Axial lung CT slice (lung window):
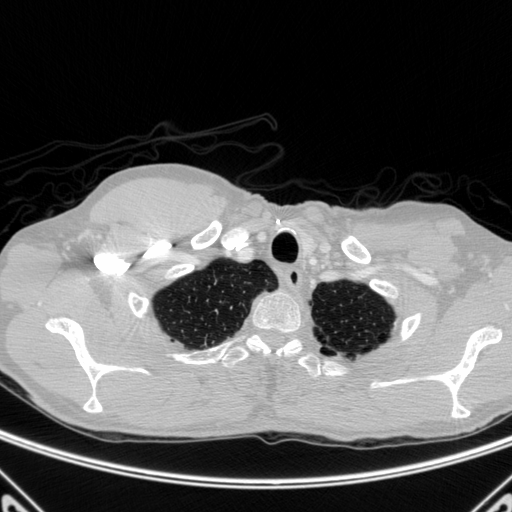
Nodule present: no